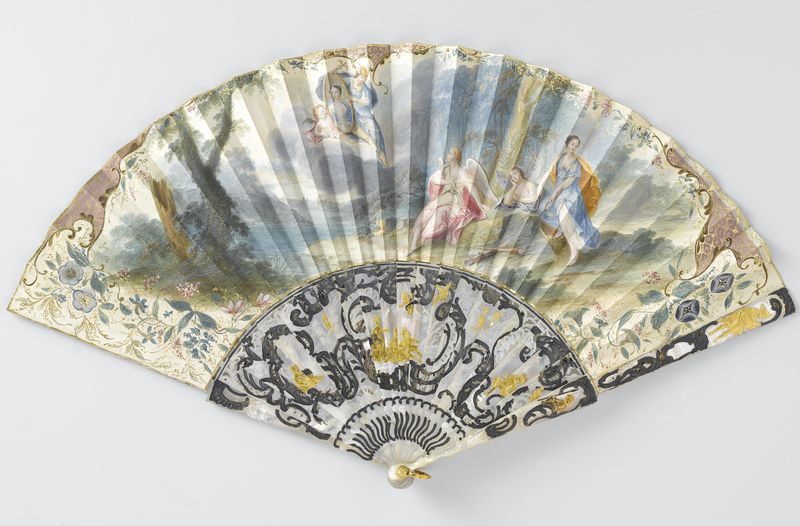
Titel: Vouwwaaier rmet blad van papier waarop met aquarel een voorstelling van Hermes, met ovaal vrouwenportret, kijkend naar drie personen onder hem, op een montuur van parelmoer in reliëf gesneden met verguld zilver
Standort: Amsterdam
Institution: Rijksmuseum
Schlagwörter: fächer, fotografie